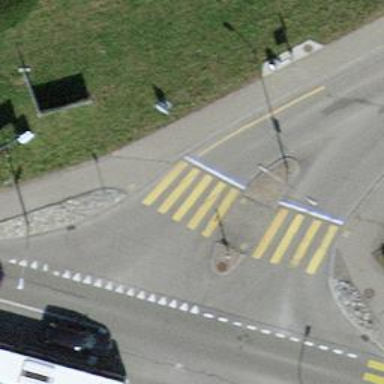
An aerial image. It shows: Asphalt footway with marked zebra crossing. The crossing includes island.